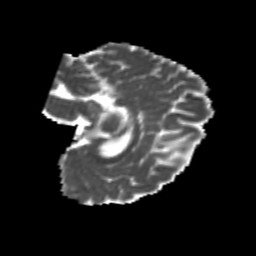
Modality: MD
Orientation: sagittal
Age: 20
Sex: female
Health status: healthy
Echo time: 0.074 s